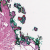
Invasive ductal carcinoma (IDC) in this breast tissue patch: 0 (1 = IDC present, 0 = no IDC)